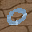
Label: 0